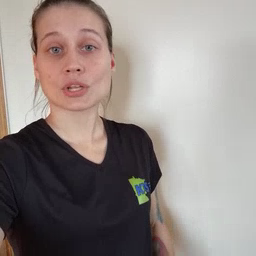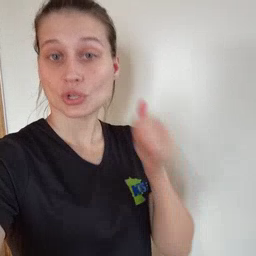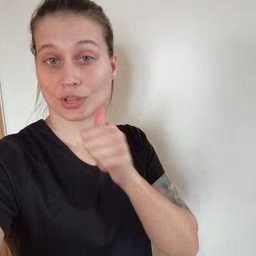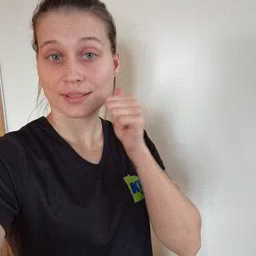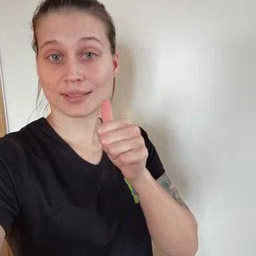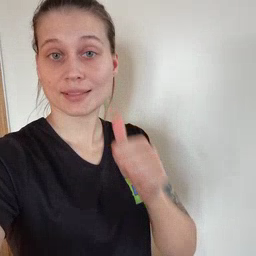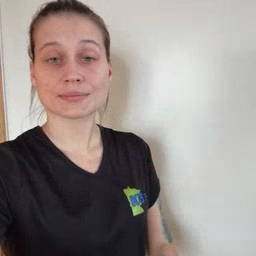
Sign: girl